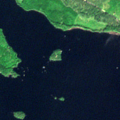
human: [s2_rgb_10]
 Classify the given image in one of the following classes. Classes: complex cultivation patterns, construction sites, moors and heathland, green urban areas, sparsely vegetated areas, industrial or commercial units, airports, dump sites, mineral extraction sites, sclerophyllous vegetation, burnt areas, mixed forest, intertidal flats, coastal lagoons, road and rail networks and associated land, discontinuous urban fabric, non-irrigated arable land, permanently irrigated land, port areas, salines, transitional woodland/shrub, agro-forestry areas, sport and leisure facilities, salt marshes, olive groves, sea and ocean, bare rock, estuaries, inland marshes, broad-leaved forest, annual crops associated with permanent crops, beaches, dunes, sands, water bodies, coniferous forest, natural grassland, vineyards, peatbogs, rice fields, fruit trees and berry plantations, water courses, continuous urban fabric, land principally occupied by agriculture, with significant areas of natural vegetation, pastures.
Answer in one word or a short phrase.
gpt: broad-leaved forest, coniferous forest, mixed forest, water bodies